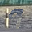
Label: 9